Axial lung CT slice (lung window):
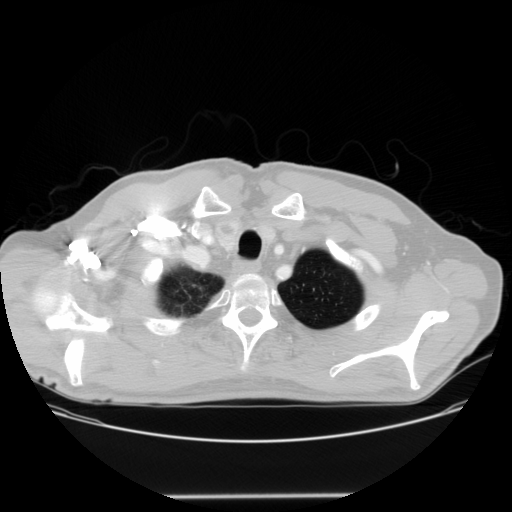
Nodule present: no